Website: home-depot
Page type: delivery-shipping
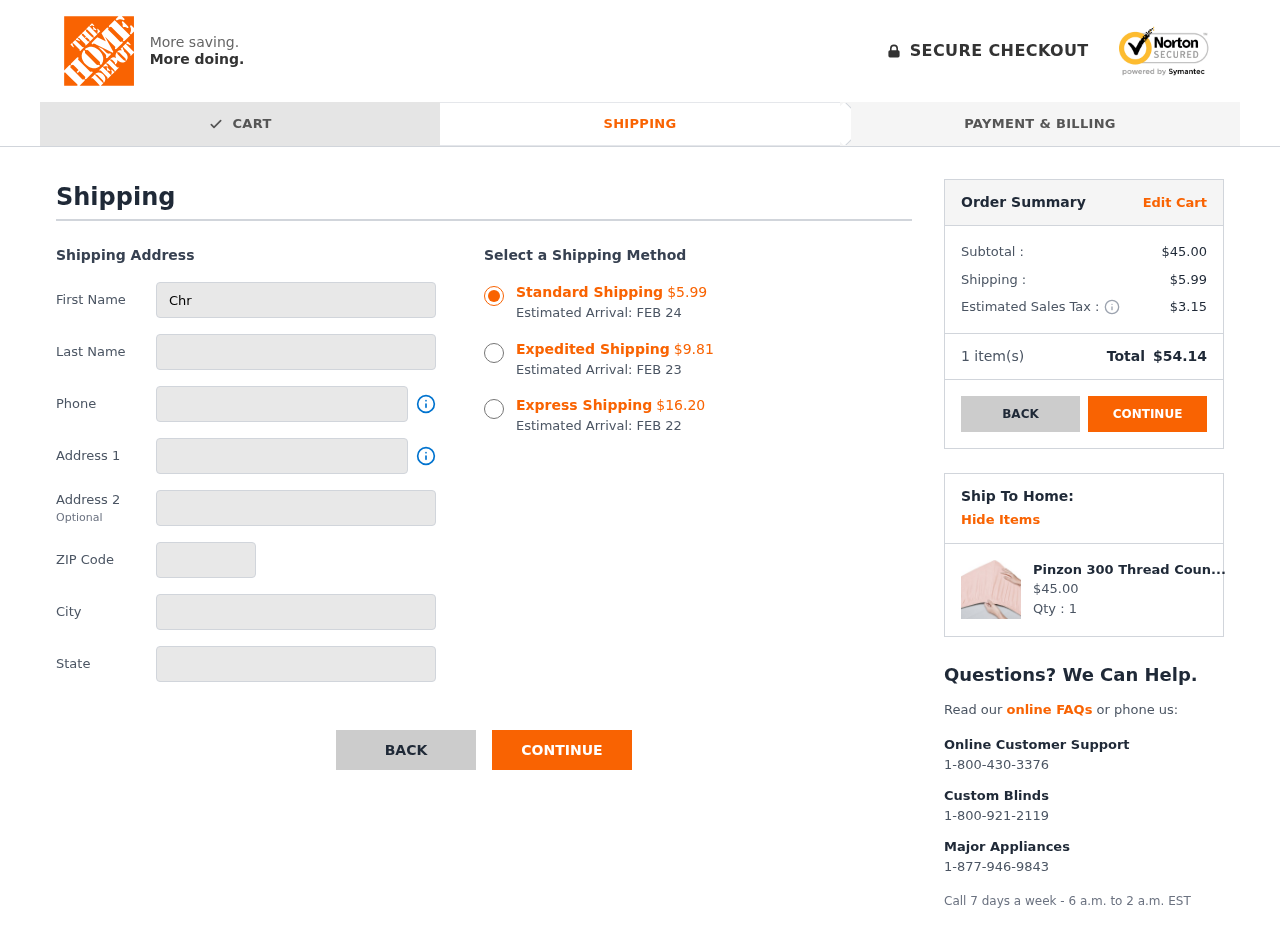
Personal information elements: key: PII_CITY
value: West Anthonymouth
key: PII_FIRSTNAME
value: Christine
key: PII_LASTNAME
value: Davis
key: PII_PHONE
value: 4685153938
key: PII_POSTCODE
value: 51308
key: PII_STATE
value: Iowa
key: PII_STREET
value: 6688 Bruce Lodge Apt. 876
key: PII_STREET2
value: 16570 Tracy Plains Suite 032
Product elements: key: PRODUCT1_NAME
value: Pinzon 300 Thread Count Organic Cotton Fitted Sheet (Pack of 2)
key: PRODUCT1_PRICE
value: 45
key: PRODUCT1_QUANTITY
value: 1
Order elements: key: ORDER_SHIPPING_COST_STANDARD
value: $5.99
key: ORDER_DELIVERY_DATE
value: FEB 24
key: ORDER_SHIPPING_COST_EXPEDITED
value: $9.81
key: ORDER_DELIVERY_DATE_EXPEDITED
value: FEB 23
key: ORDER_SHIPPING_COST_EXPRESS
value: $16.20
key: ORDER_DELIVERY_DATE_EXPRESS
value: FEB 22
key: ORDER_SUBTOTAL
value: $45.00
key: ORDER_SHIPPING_COST
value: $5.99
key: ORDER_TAX
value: $3.15
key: ORDER_NUM_ITEMS
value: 1
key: ORDER_TOTAL
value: $54.14